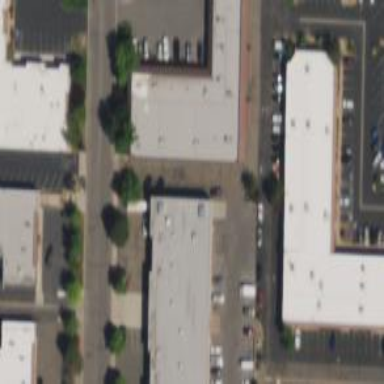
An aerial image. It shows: Office building.